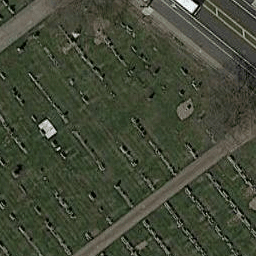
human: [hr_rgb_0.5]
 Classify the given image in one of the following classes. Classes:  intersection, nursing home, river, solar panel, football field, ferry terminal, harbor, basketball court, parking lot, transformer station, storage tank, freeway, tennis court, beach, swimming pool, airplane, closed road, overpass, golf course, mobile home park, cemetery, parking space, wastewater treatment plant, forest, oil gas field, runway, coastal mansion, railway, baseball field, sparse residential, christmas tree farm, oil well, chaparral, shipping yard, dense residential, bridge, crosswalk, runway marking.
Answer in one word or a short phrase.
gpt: cemetery